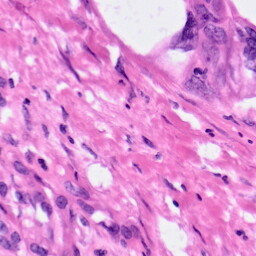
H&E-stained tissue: Pancreatic